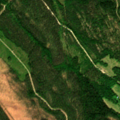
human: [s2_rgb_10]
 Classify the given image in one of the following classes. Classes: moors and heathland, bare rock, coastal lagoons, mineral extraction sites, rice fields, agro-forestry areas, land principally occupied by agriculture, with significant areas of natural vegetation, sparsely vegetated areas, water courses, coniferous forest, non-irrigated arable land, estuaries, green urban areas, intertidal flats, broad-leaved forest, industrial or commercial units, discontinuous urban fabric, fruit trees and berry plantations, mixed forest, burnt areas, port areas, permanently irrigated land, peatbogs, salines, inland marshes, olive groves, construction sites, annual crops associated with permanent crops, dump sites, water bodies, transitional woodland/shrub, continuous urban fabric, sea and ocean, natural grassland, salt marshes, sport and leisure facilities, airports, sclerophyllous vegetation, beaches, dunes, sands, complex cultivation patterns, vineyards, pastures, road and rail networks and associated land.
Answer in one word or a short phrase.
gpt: coniferous forest, mixed forest, transitional woodland/shrub